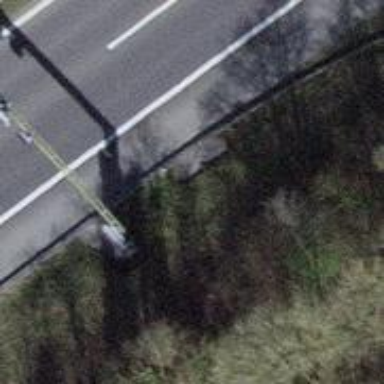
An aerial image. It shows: Gantry with traffic signals.